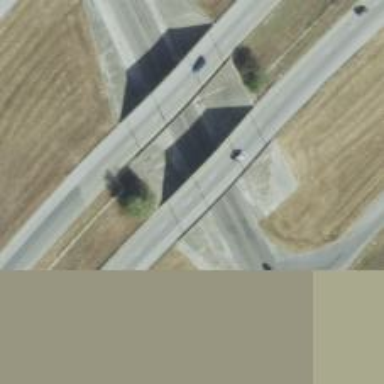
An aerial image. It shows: Motorway bridge.